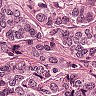
Metastatic tissue present: yes